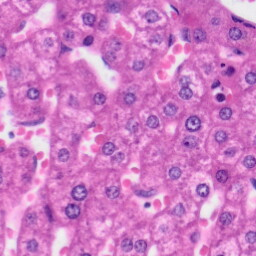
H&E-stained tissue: Liver